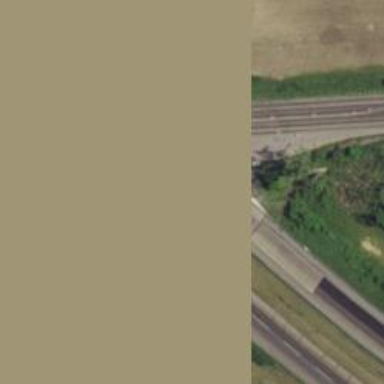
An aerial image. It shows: Asphalt bridge over motorway.